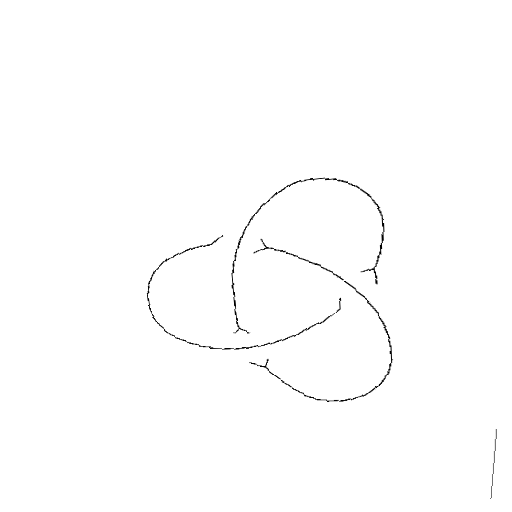
Crossing number: 3